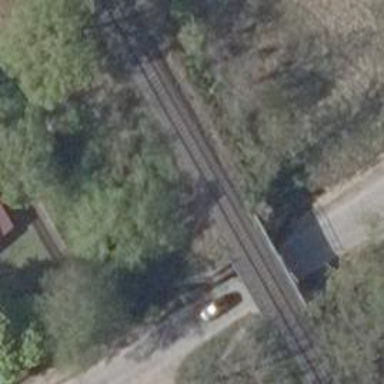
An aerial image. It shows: Railway track.